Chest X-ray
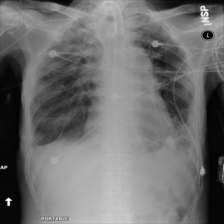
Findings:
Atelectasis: negative
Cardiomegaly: negative
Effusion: negative
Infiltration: negative
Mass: negative
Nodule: negative
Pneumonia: negative
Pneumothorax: negative
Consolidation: negative
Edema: negative
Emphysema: negative
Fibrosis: negative
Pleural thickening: negative
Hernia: negative